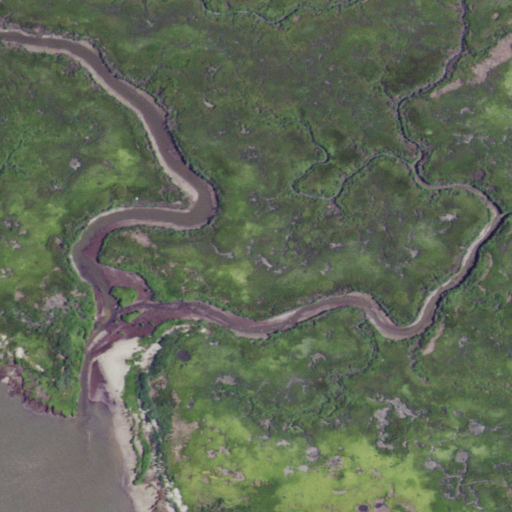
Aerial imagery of cape in New Jersey named Pier Point Neck containing herbaceous wetlands and open water